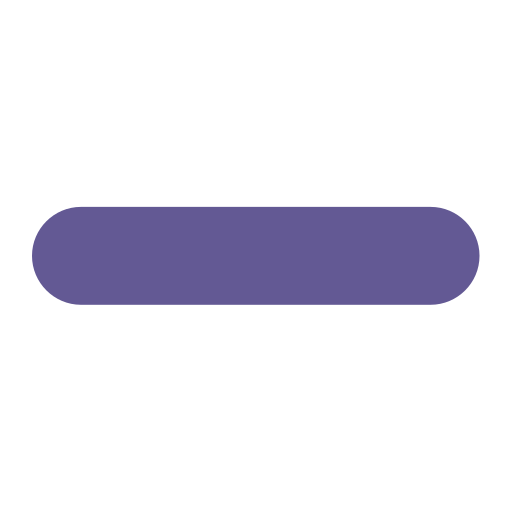
minus flat